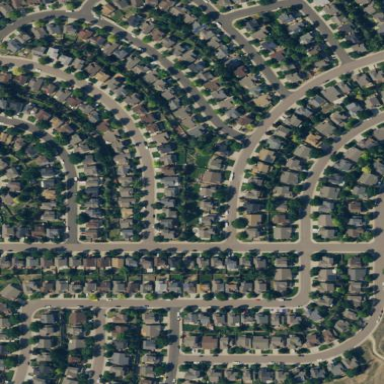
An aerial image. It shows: Single-family residential area.